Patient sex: F
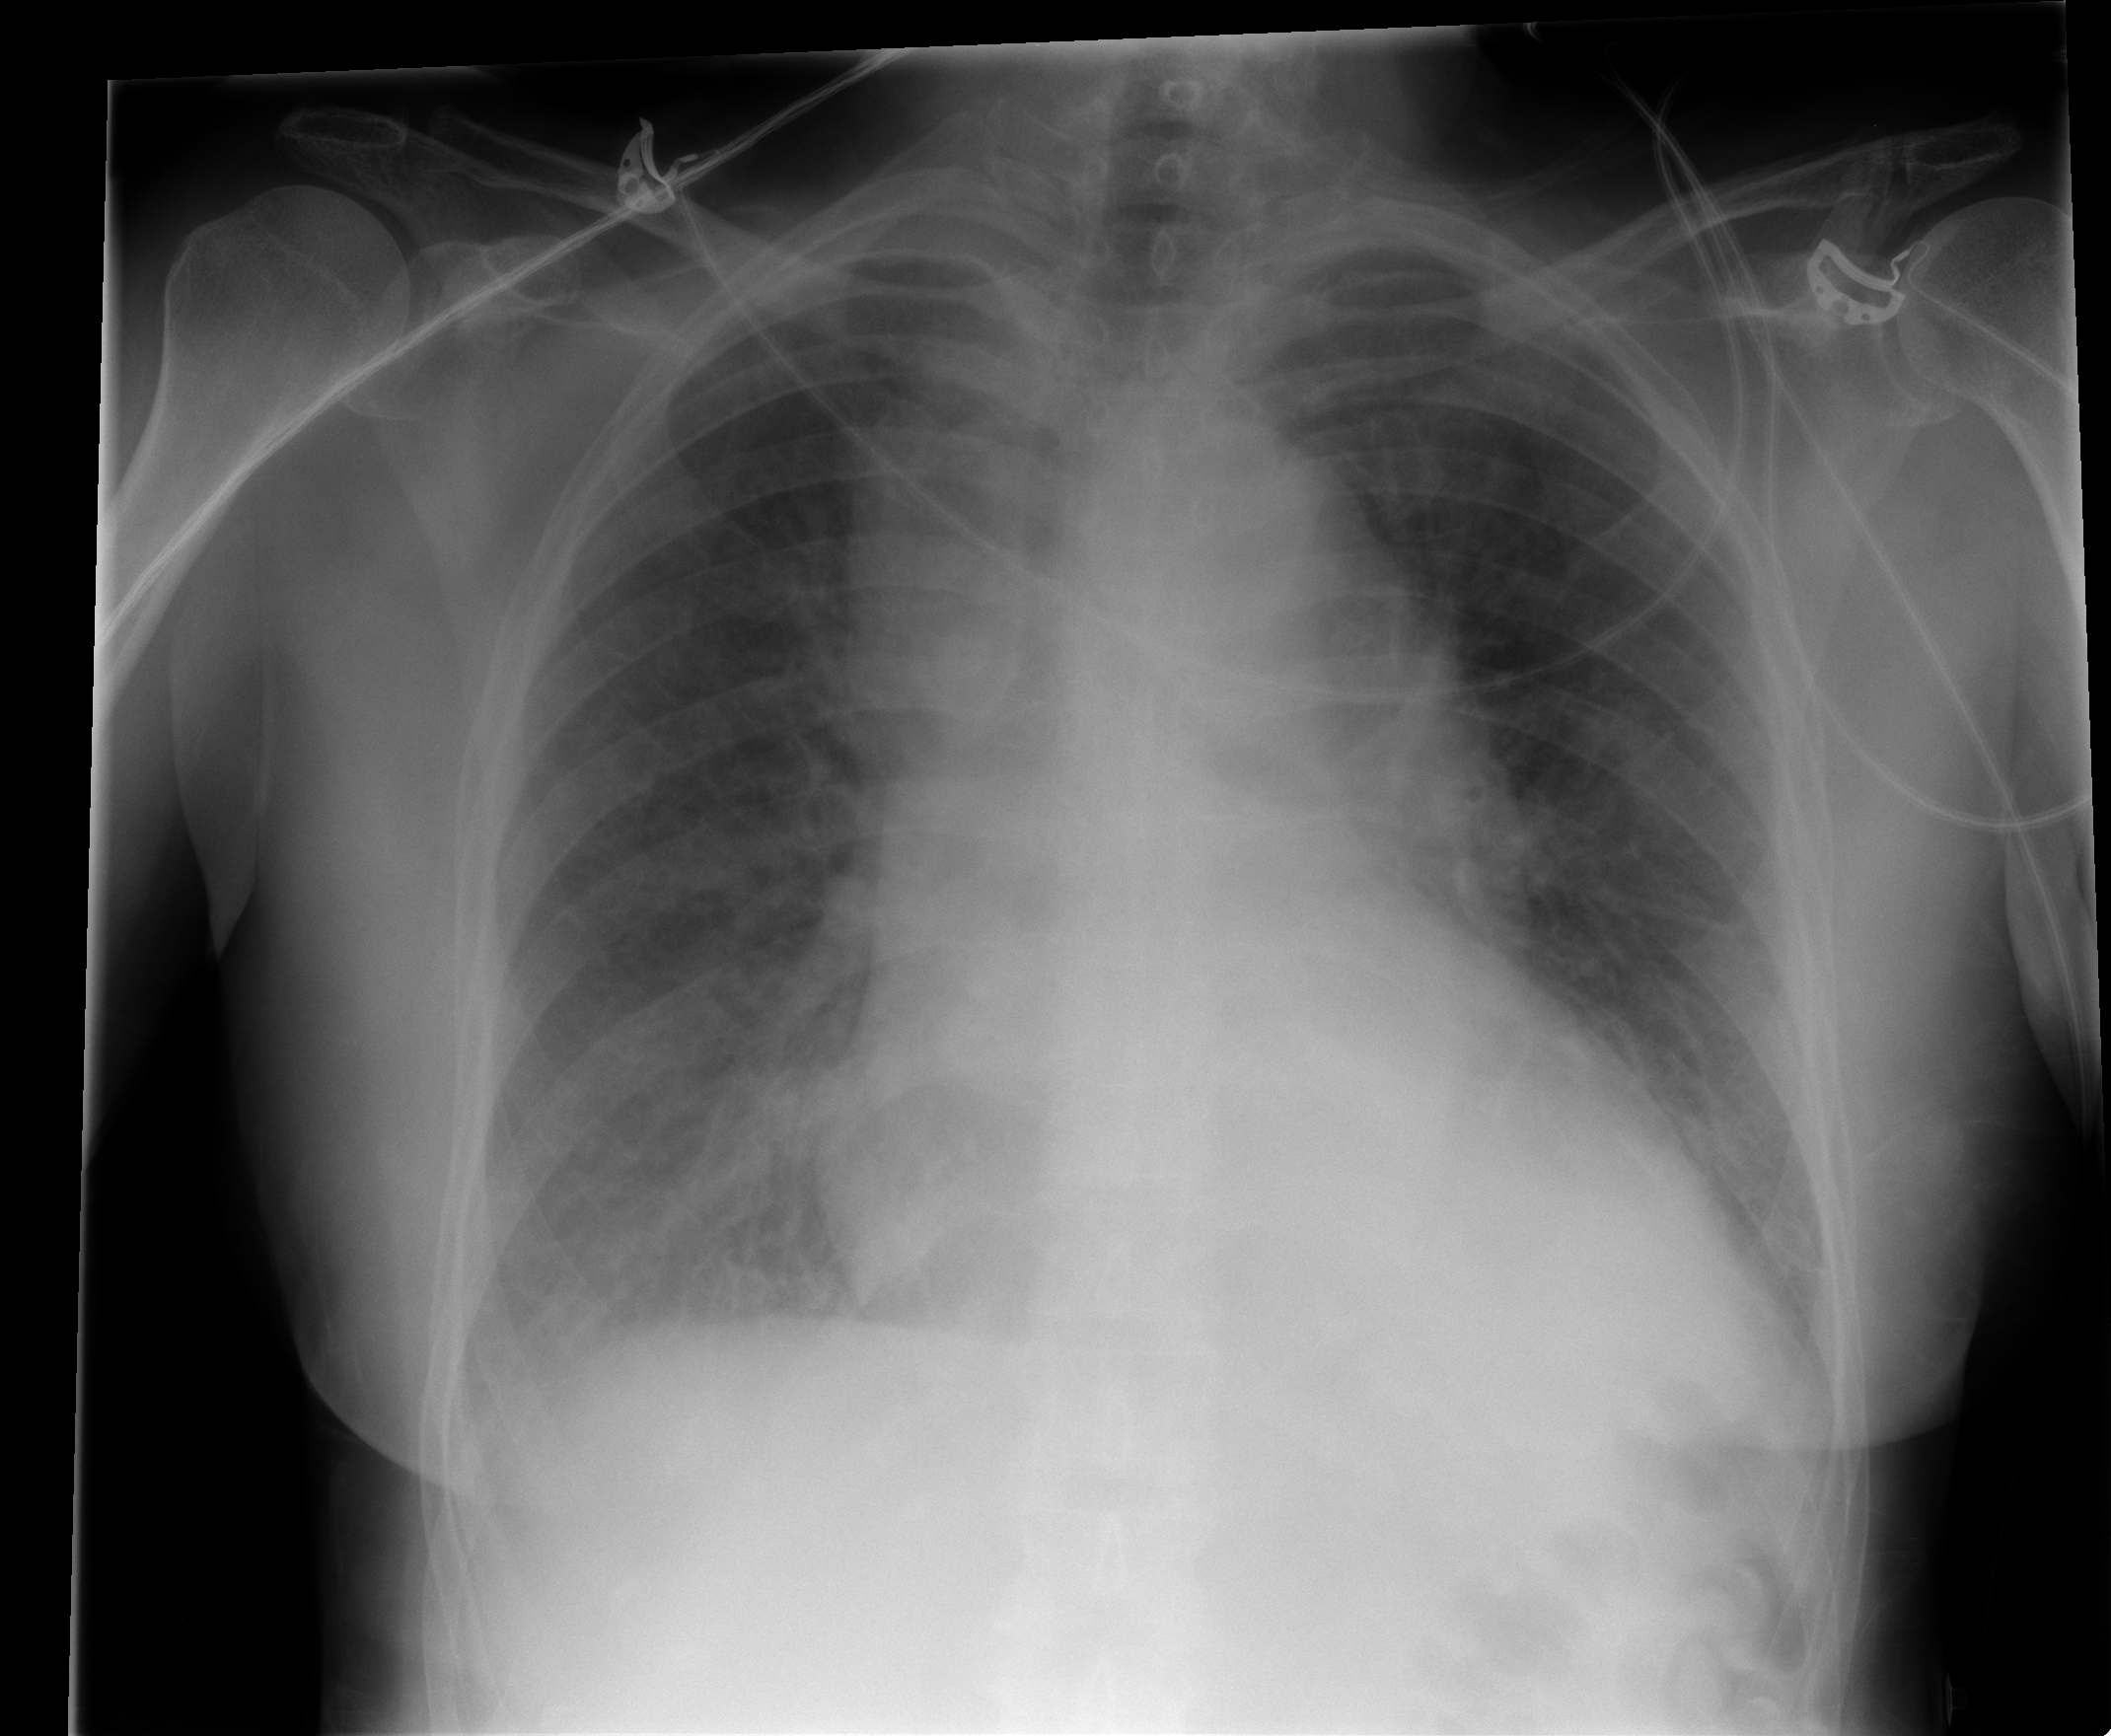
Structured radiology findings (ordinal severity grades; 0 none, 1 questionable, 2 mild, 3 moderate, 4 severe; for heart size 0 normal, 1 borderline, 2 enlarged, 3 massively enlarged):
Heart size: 2
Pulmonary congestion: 2
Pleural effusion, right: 2
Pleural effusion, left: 0
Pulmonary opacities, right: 0
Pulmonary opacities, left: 0
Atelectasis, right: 2
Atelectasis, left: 2